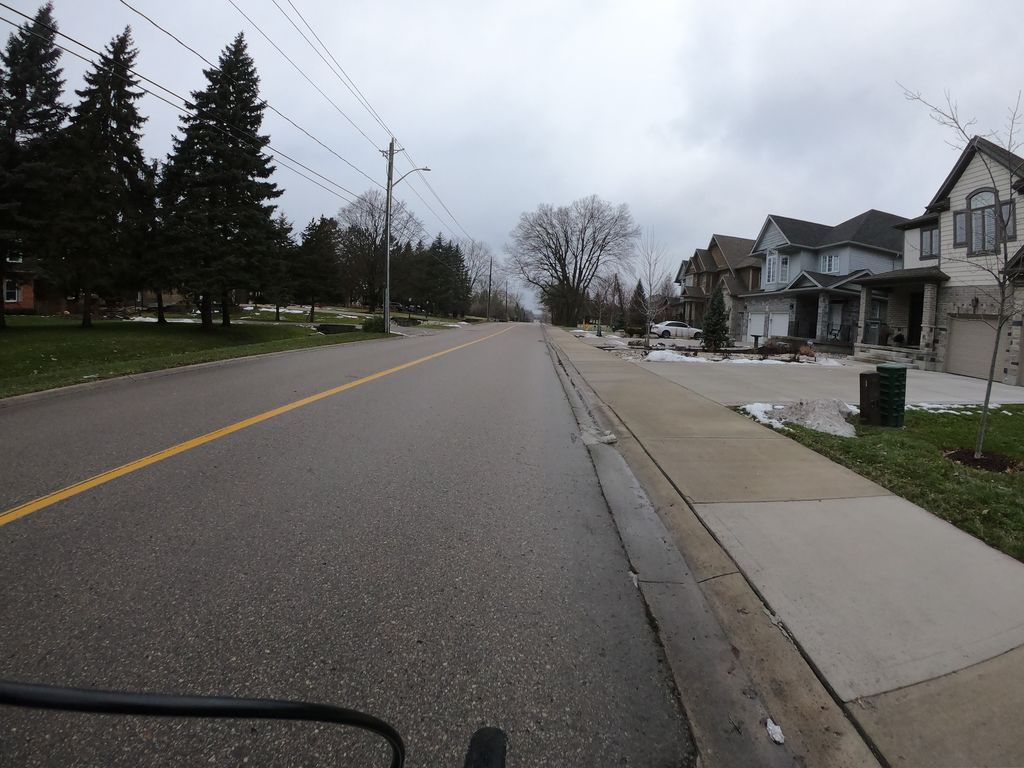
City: kitchener-waterloo